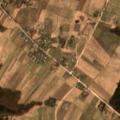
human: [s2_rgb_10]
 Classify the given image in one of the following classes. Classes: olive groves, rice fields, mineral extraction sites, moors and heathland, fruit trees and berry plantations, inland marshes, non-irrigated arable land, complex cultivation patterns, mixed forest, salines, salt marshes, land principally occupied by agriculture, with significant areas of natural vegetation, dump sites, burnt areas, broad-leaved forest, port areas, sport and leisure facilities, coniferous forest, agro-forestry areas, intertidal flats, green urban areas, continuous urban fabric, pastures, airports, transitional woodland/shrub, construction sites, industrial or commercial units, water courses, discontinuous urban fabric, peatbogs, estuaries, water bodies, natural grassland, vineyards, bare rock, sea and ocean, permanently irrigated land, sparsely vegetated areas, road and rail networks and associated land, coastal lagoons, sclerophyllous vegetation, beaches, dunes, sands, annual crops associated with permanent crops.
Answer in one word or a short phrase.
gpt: discontinuous urban fabric, complex cultivation patterns, coniferous forest, mixed forest